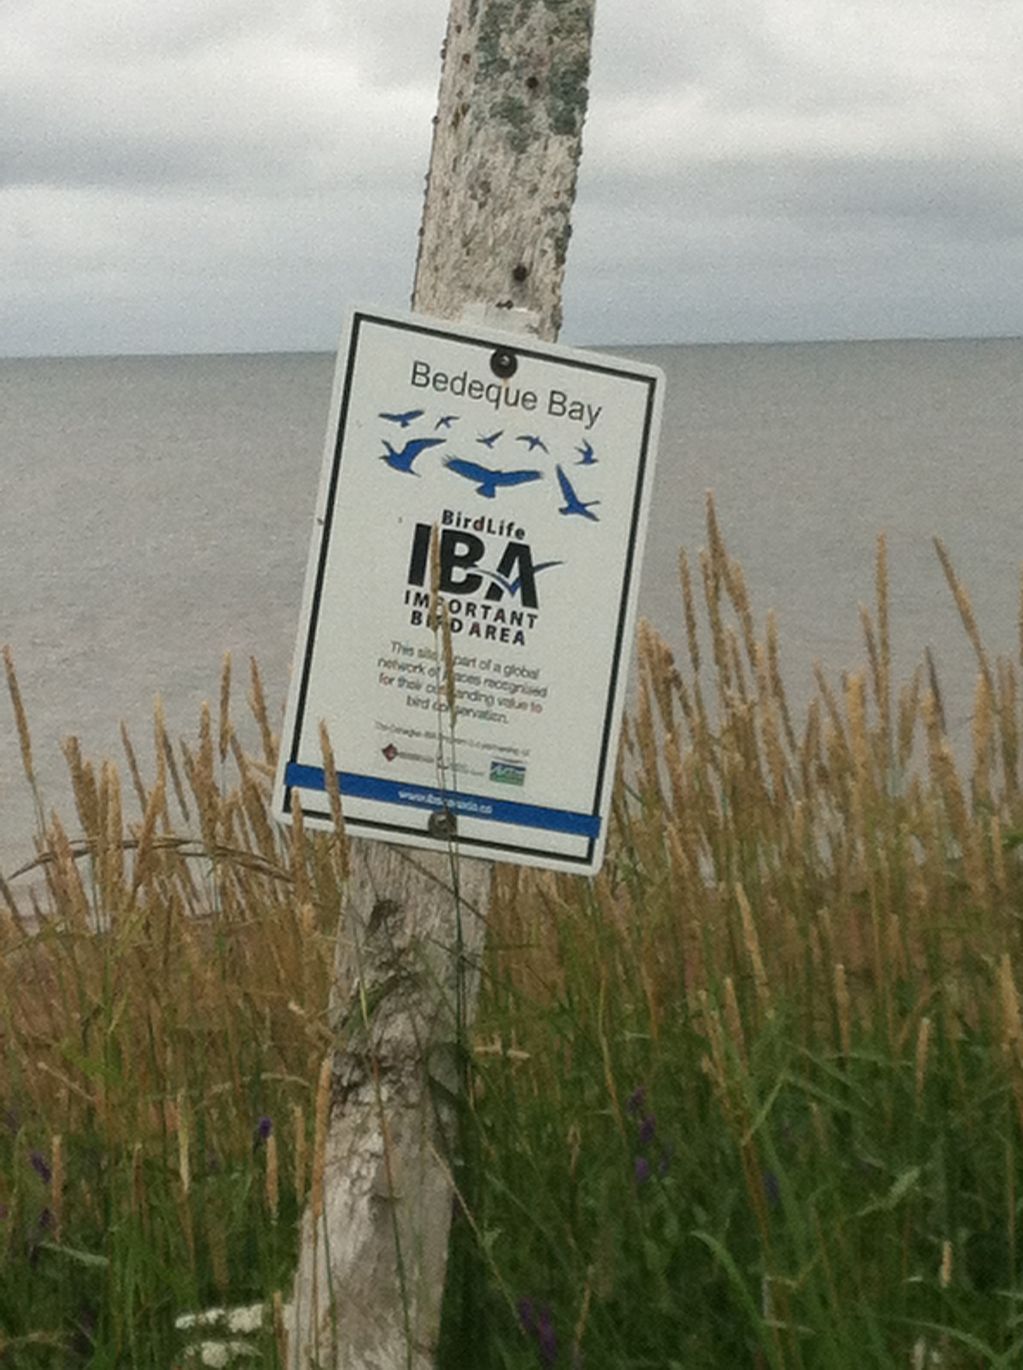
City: charlottetown